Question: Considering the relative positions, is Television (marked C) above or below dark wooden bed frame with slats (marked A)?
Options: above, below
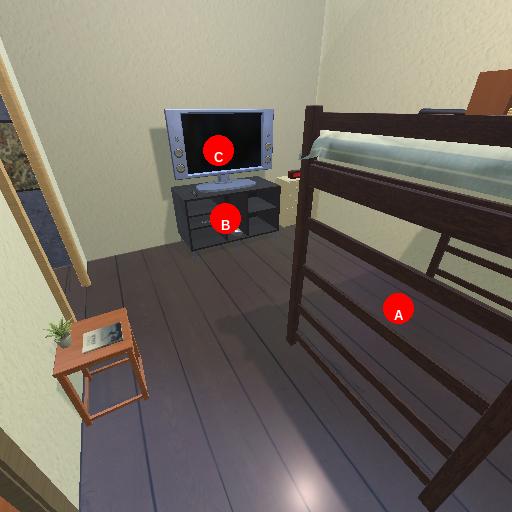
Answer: above